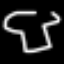
Label: mushroom